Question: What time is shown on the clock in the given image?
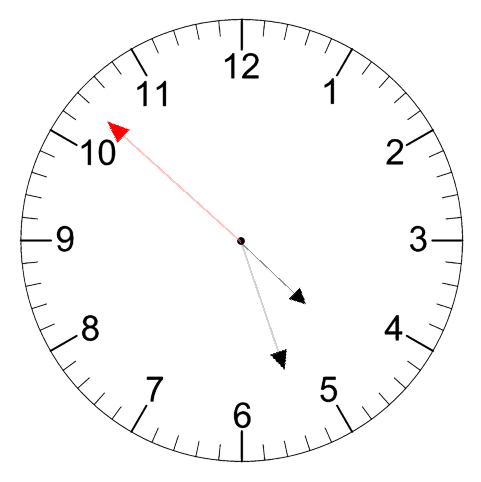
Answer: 04:26:52